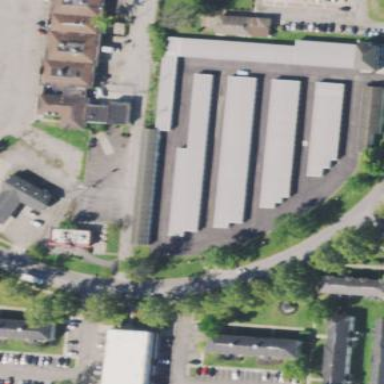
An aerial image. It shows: Group of garages.